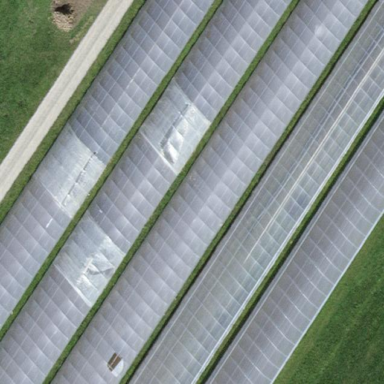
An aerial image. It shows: Greenhouse used for horticulture.